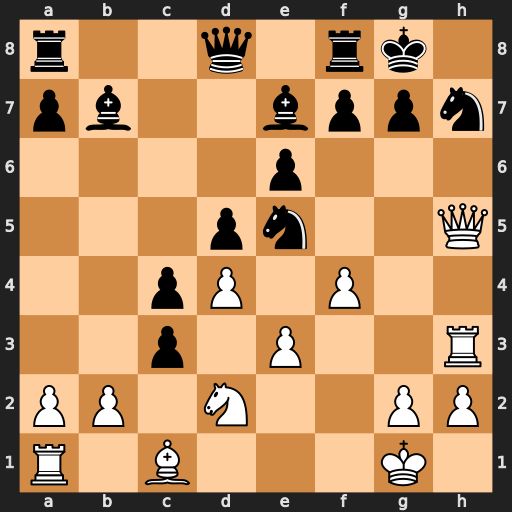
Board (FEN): r2q1rk1/pb2bppn/4p3/3pn2Q/2pP1P2/2p1P2R/PP1N2PP/R1B3K1
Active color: w
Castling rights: -
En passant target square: -
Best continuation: Qxh7#